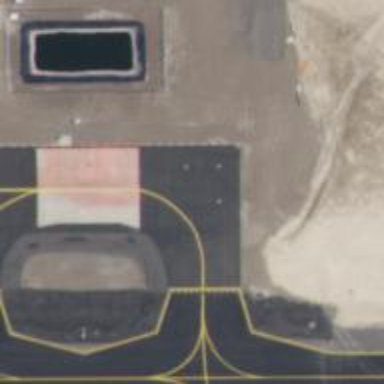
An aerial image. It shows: Image of taxiway at airport.